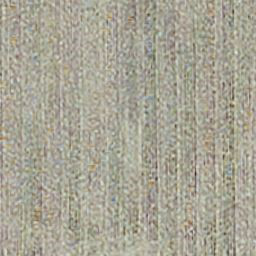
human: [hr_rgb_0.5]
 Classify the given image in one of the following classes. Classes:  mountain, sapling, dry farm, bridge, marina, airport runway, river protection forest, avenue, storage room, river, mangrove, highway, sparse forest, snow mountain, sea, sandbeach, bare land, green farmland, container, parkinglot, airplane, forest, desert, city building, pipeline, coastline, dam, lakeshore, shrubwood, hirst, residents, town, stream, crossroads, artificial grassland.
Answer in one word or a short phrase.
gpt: dry farm